Field crop: maize
Growth stage: 2
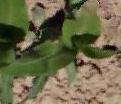
Species: maize